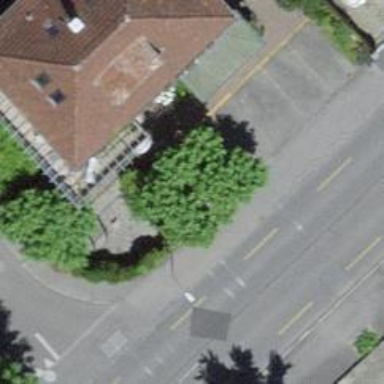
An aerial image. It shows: Post box.